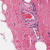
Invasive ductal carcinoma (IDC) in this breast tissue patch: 0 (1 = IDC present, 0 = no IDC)